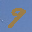
Label: 9